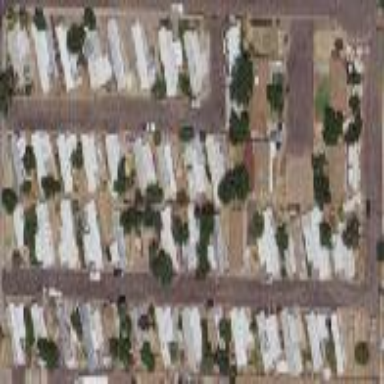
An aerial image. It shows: Residential area designated as trailer park.